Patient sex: F
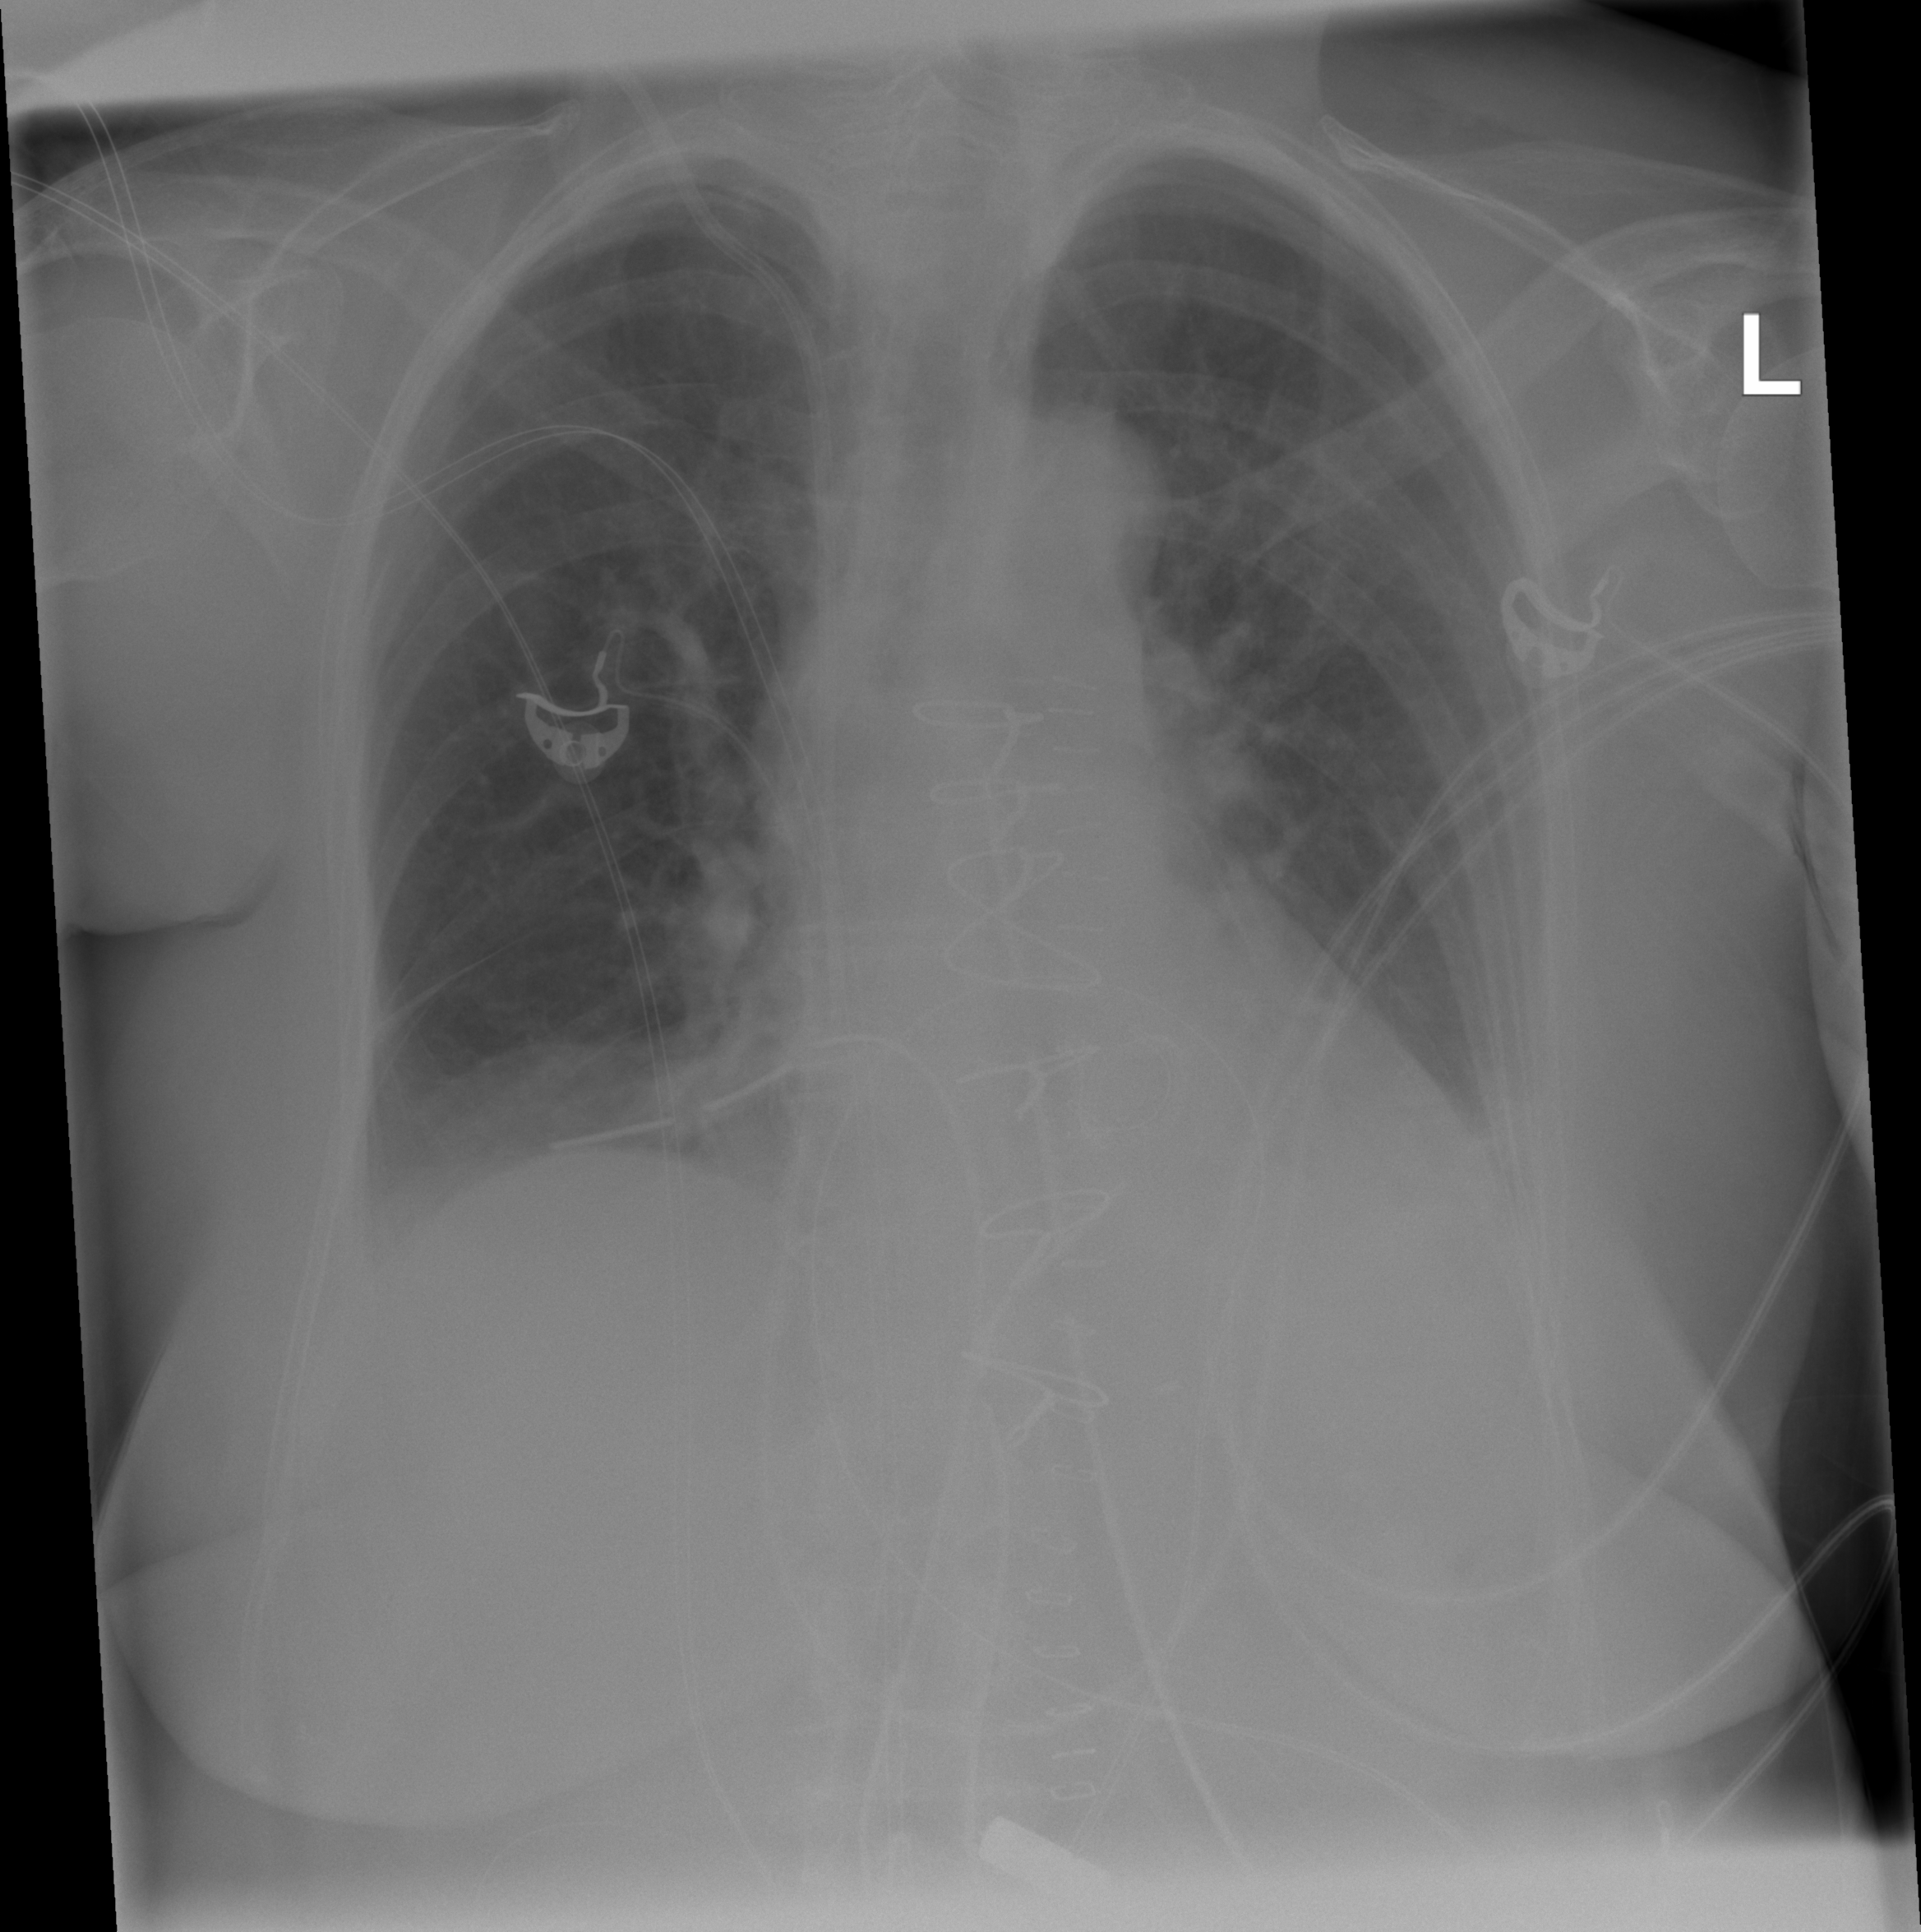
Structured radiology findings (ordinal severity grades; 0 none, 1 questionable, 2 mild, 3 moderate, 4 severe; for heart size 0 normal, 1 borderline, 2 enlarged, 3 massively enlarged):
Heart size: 0
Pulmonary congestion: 0
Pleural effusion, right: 2
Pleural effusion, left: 2
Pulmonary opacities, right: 0
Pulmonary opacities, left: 0
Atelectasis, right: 2
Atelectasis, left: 2